Question: I am calling Require.js from right before the closing body tag:
'''
<script data-main="assets/scripts/src/main.js" src="assets/scripts/lib/requirejs/require.js"></script>
</body>
'''
Here is what my 'main.js' contains:
'''
requirejs.config({
urlArgs: "bust=" + (new Date()).getTime(), // override browser cache
});
require(['views/appView'], function (App) {
App.initialize(); // this is just to test the module is actually loading
});
'''
And appView.js contains:
'''
define([
'modernizr',
'jquery',
'underscore',
'backbone',
'common', // this module has about 4 other dependencies too
'dust',
'routers/main',
'views/main'
], function (Modernizr, $, _, Backbone, Common, dust, router, mainView) {
// This is supposed to load, even if jQuery loads after the DOM ready event
$(document).on('ready', function () {
console.log("I don't want to play nice");
});
return {
initialize: function () {
console.log("Init");
}
}
});
'''
Unfortunately, this: 'console.log("I don't want to play nice");' does not happen .
This is how my network timeline looks in Chrome Dev Tools. As you can see, the DOM ready event fires way before jQuery loads - but AFAIK, jQuery knows how to handle this! So I am lost.

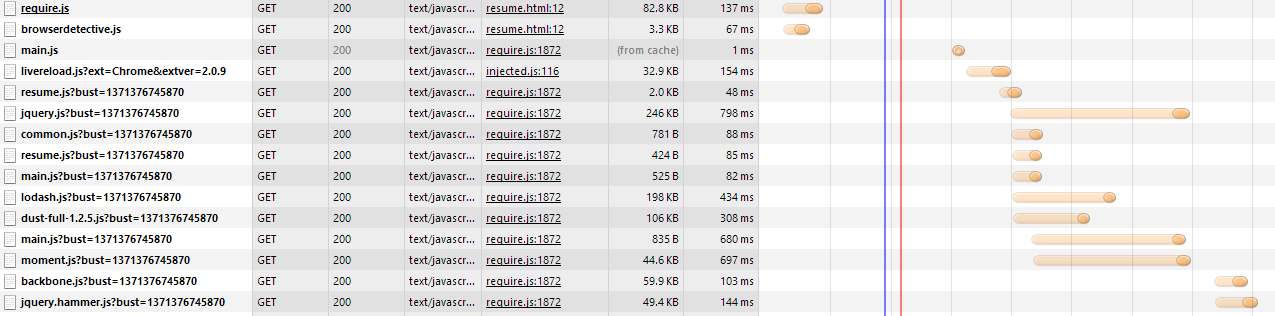
Answer: It should be,
'''
$(document).ready(function () {
console.log("I don't want to play nice");
});
'''
'$(document).on("ready", handler)'
<URL>